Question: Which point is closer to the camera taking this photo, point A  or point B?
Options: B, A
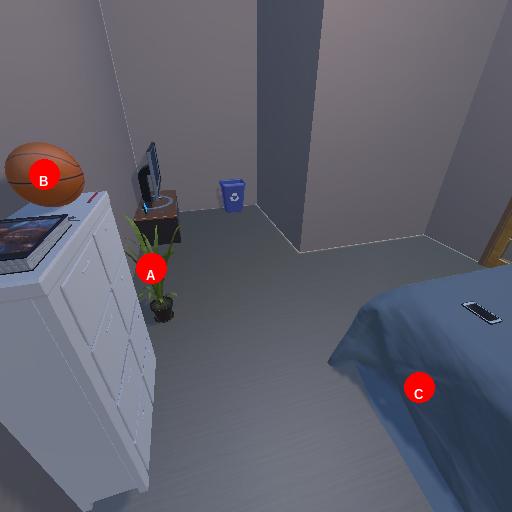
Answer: B